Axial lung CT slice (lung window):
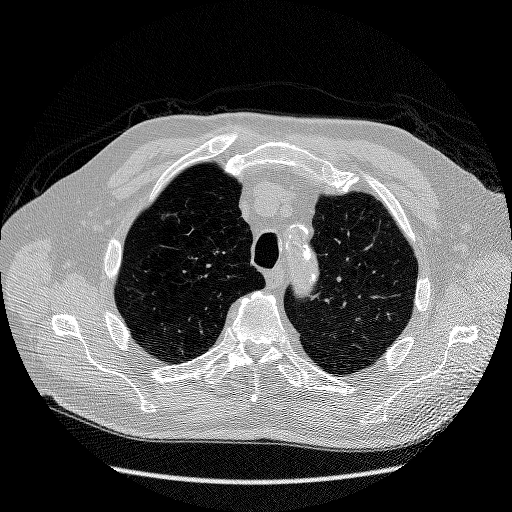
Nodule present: yes
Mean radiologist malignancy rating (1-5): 1